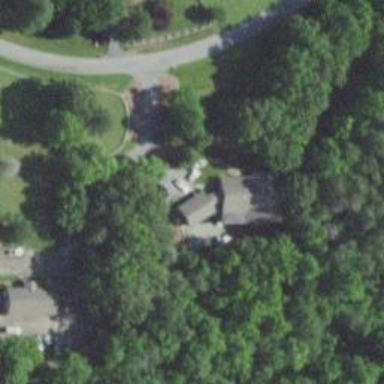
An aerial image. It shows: Driveway leading to service road.